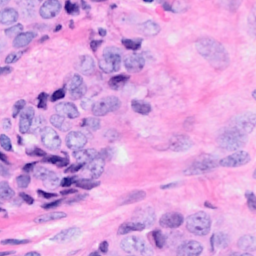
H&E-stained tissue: Breast